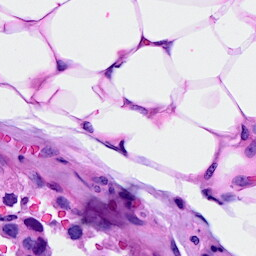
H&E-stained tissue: Breast